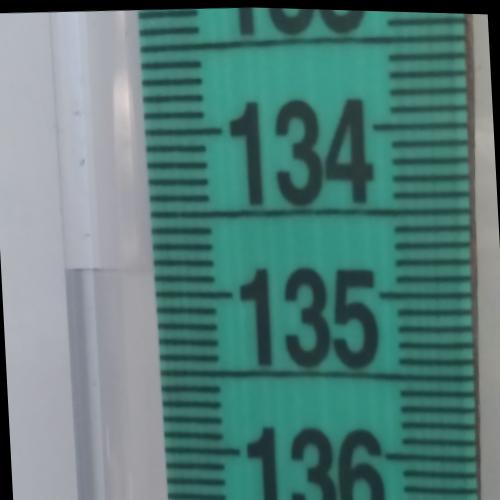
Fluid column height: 134.9 cm